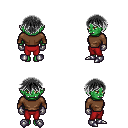
a pixel art fantasy rpg character, female body template, orc, green skin, brown long-sleeve shirt, red pants, gray short bangs hairstyle, metal gloves, metal boots, four views (front, back, left, right), 2x2 character sprite sheet, small pixel art, hard edges, no anti-aliasing